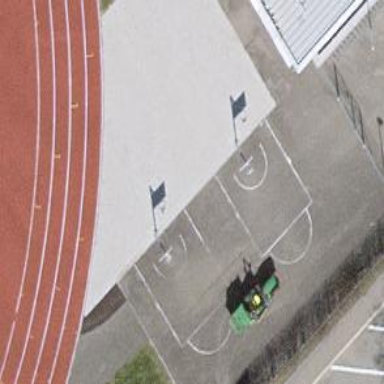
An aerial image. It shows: Basketball court on leisure land pitch.